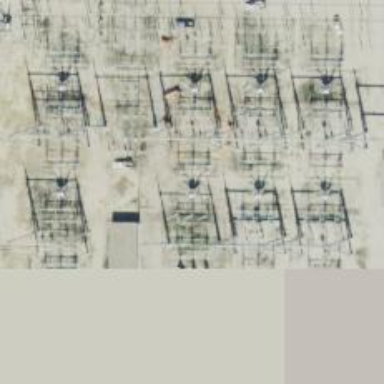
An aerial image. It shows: Switch for power supply.